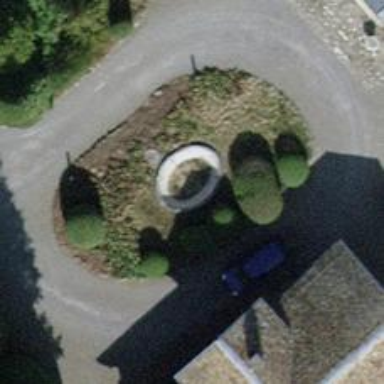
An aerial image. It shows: Fountain.